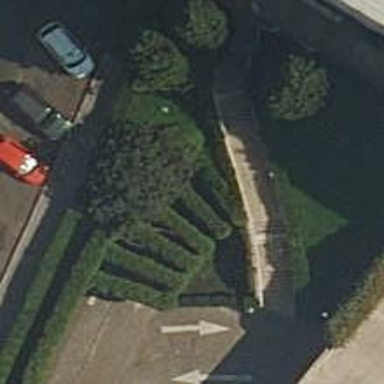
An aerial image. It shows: Gate at parking entrance.